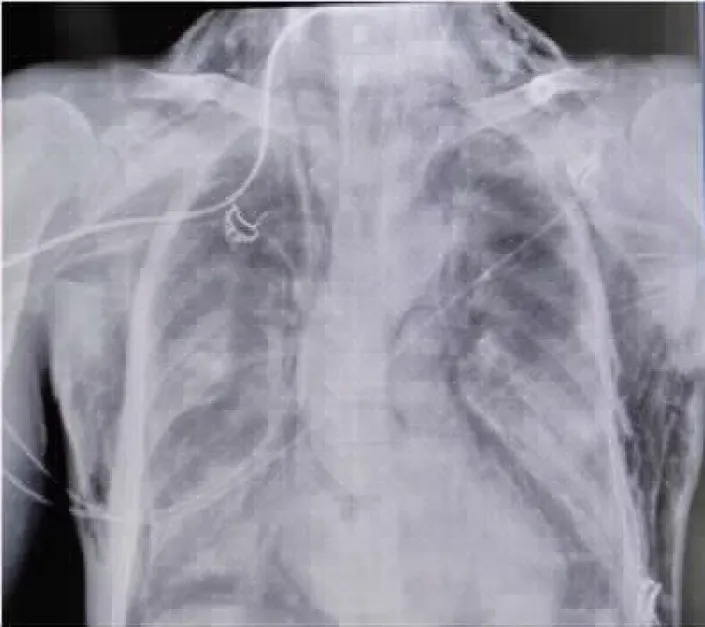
CASE 7: bilateral pneumothorax with mediastuinal emphysema.
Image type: radiology (x_ray)